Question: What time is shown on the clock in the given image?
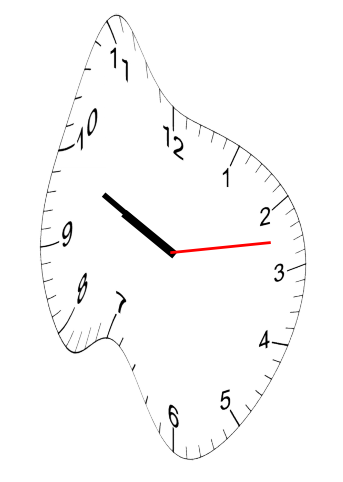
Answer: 09:49:13